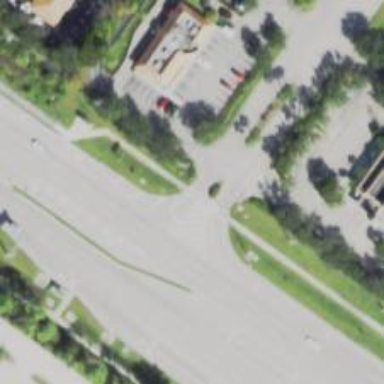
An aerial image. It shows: Asphalt footway with uncontrolled pedestrian crossing marked with lines.